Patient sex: M
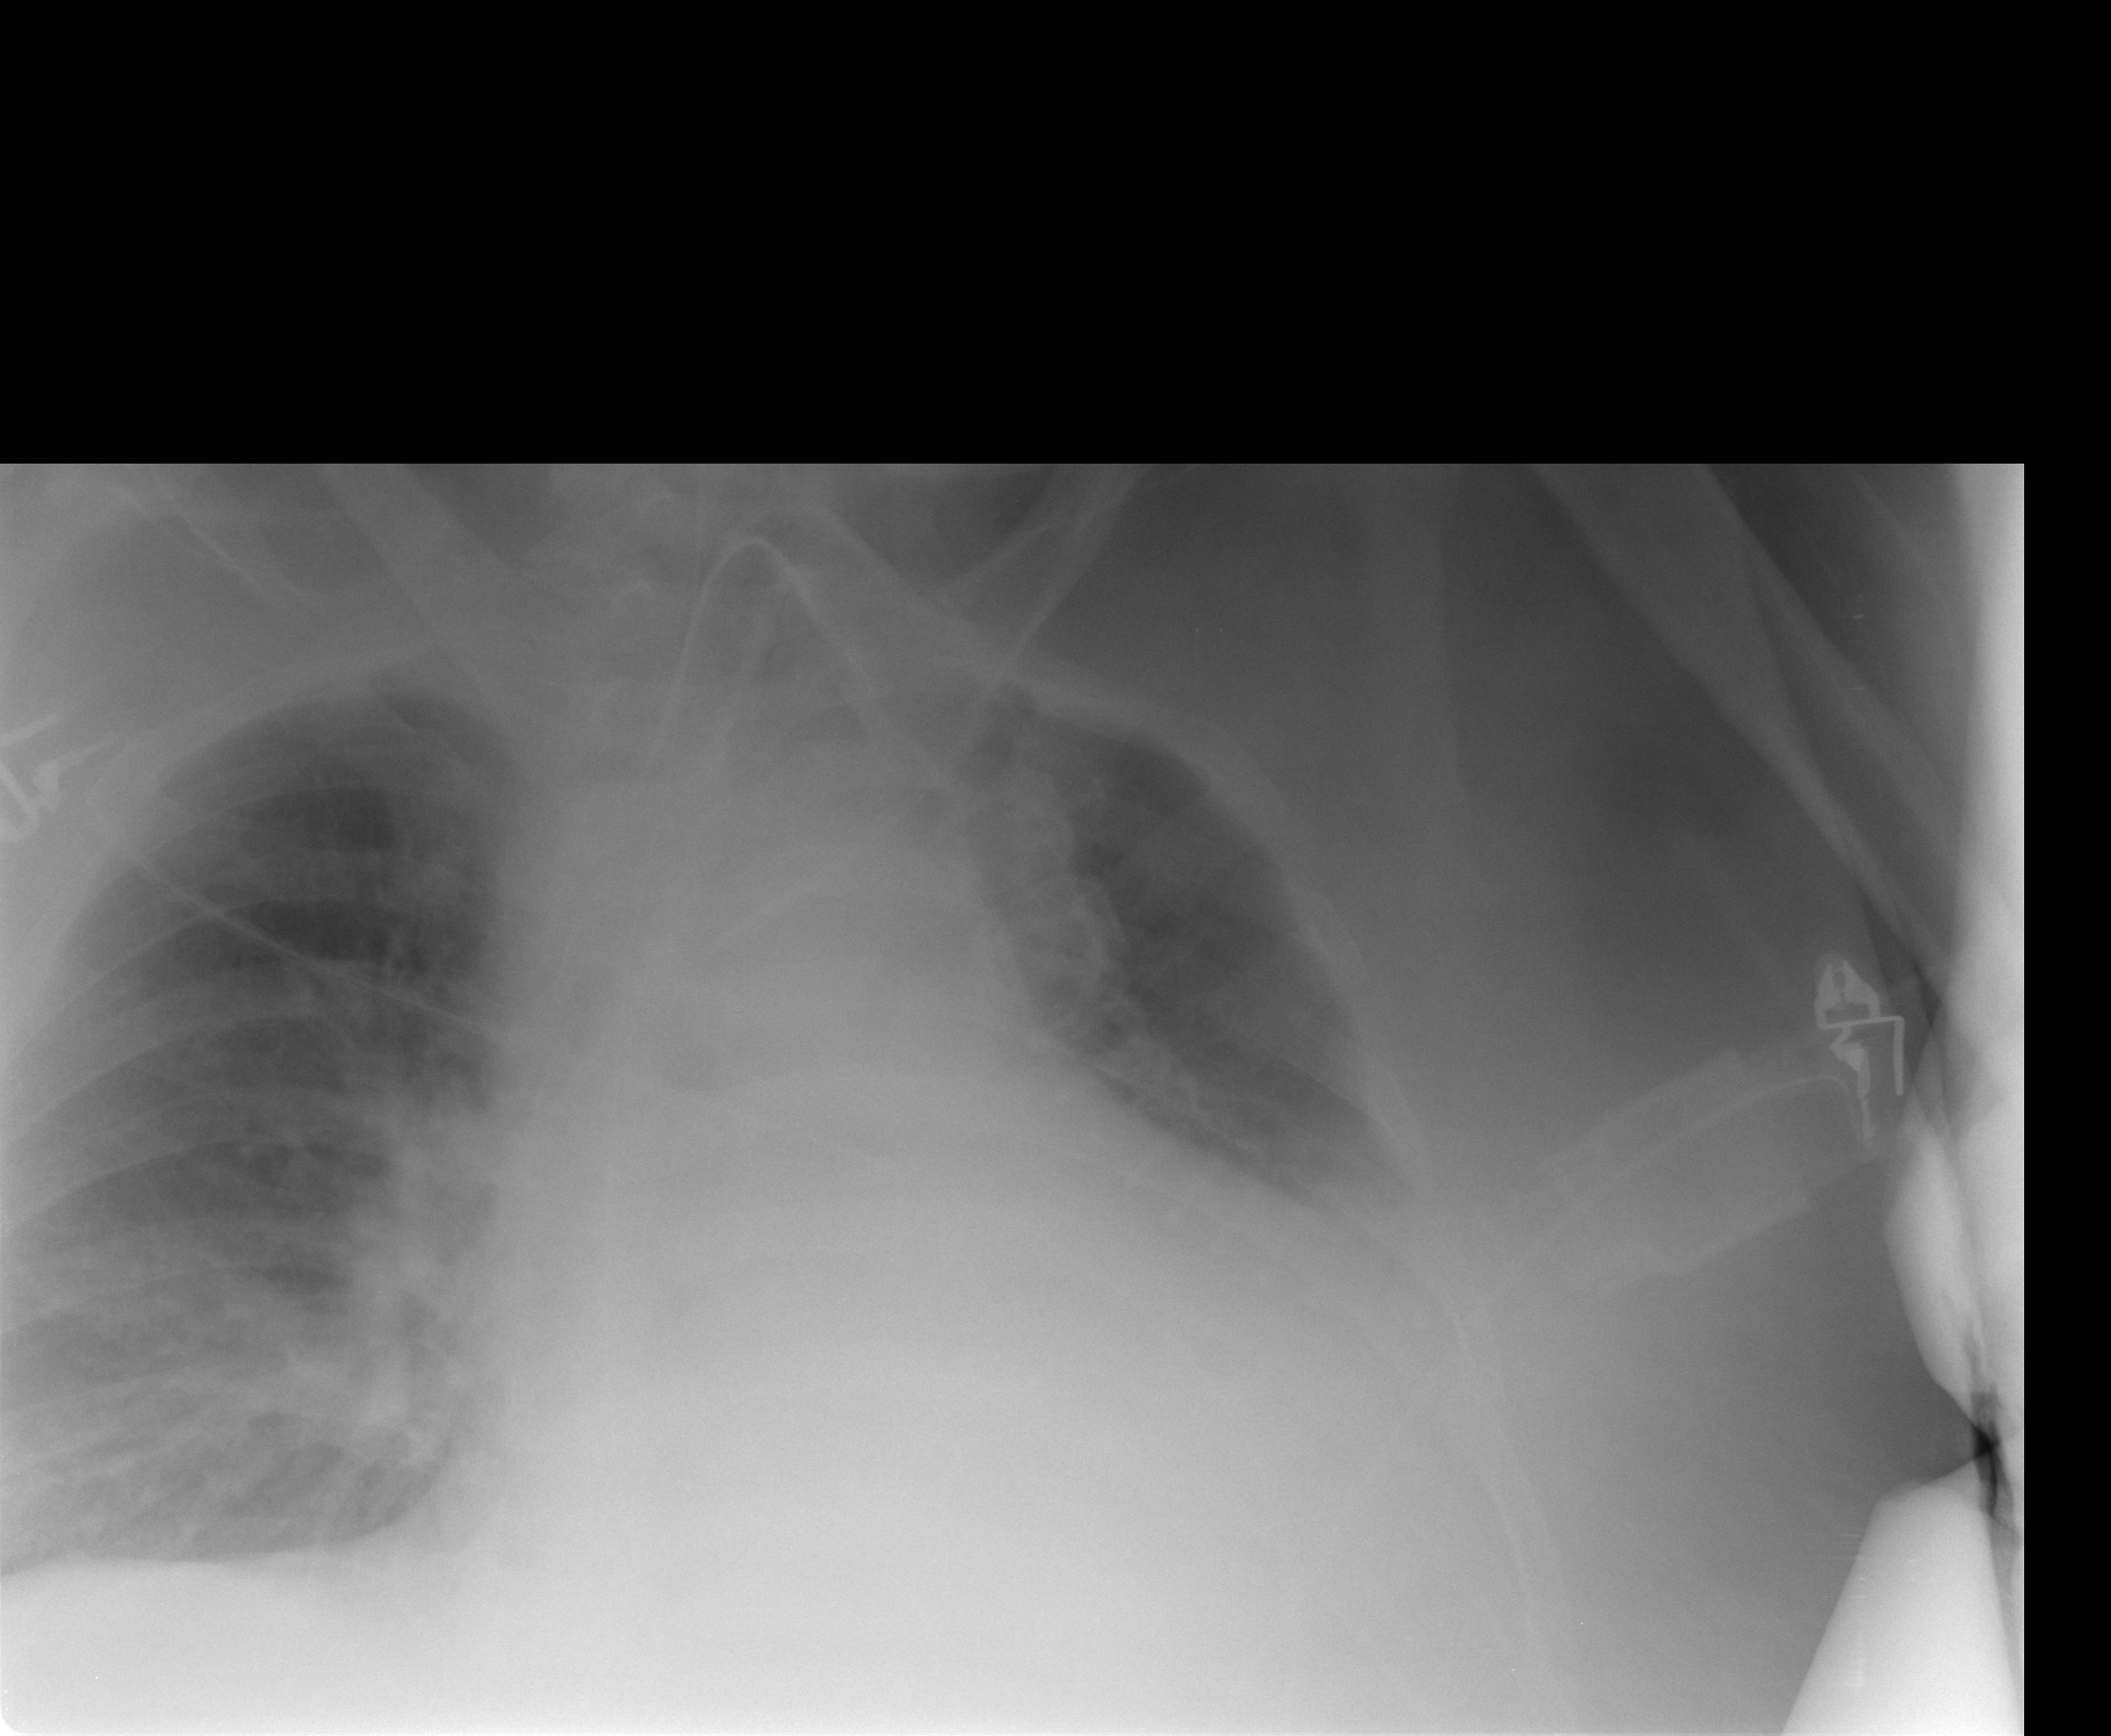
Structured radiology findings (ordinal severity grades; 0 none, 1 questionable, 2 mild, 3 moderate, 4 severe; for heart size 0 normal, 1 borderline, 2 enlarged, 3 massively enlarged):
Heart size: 3
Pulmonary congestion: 2
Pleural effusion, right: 0
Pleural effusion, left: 2
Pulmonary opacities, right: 0
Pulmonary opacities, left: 0
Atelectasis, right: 0
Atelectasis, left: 2